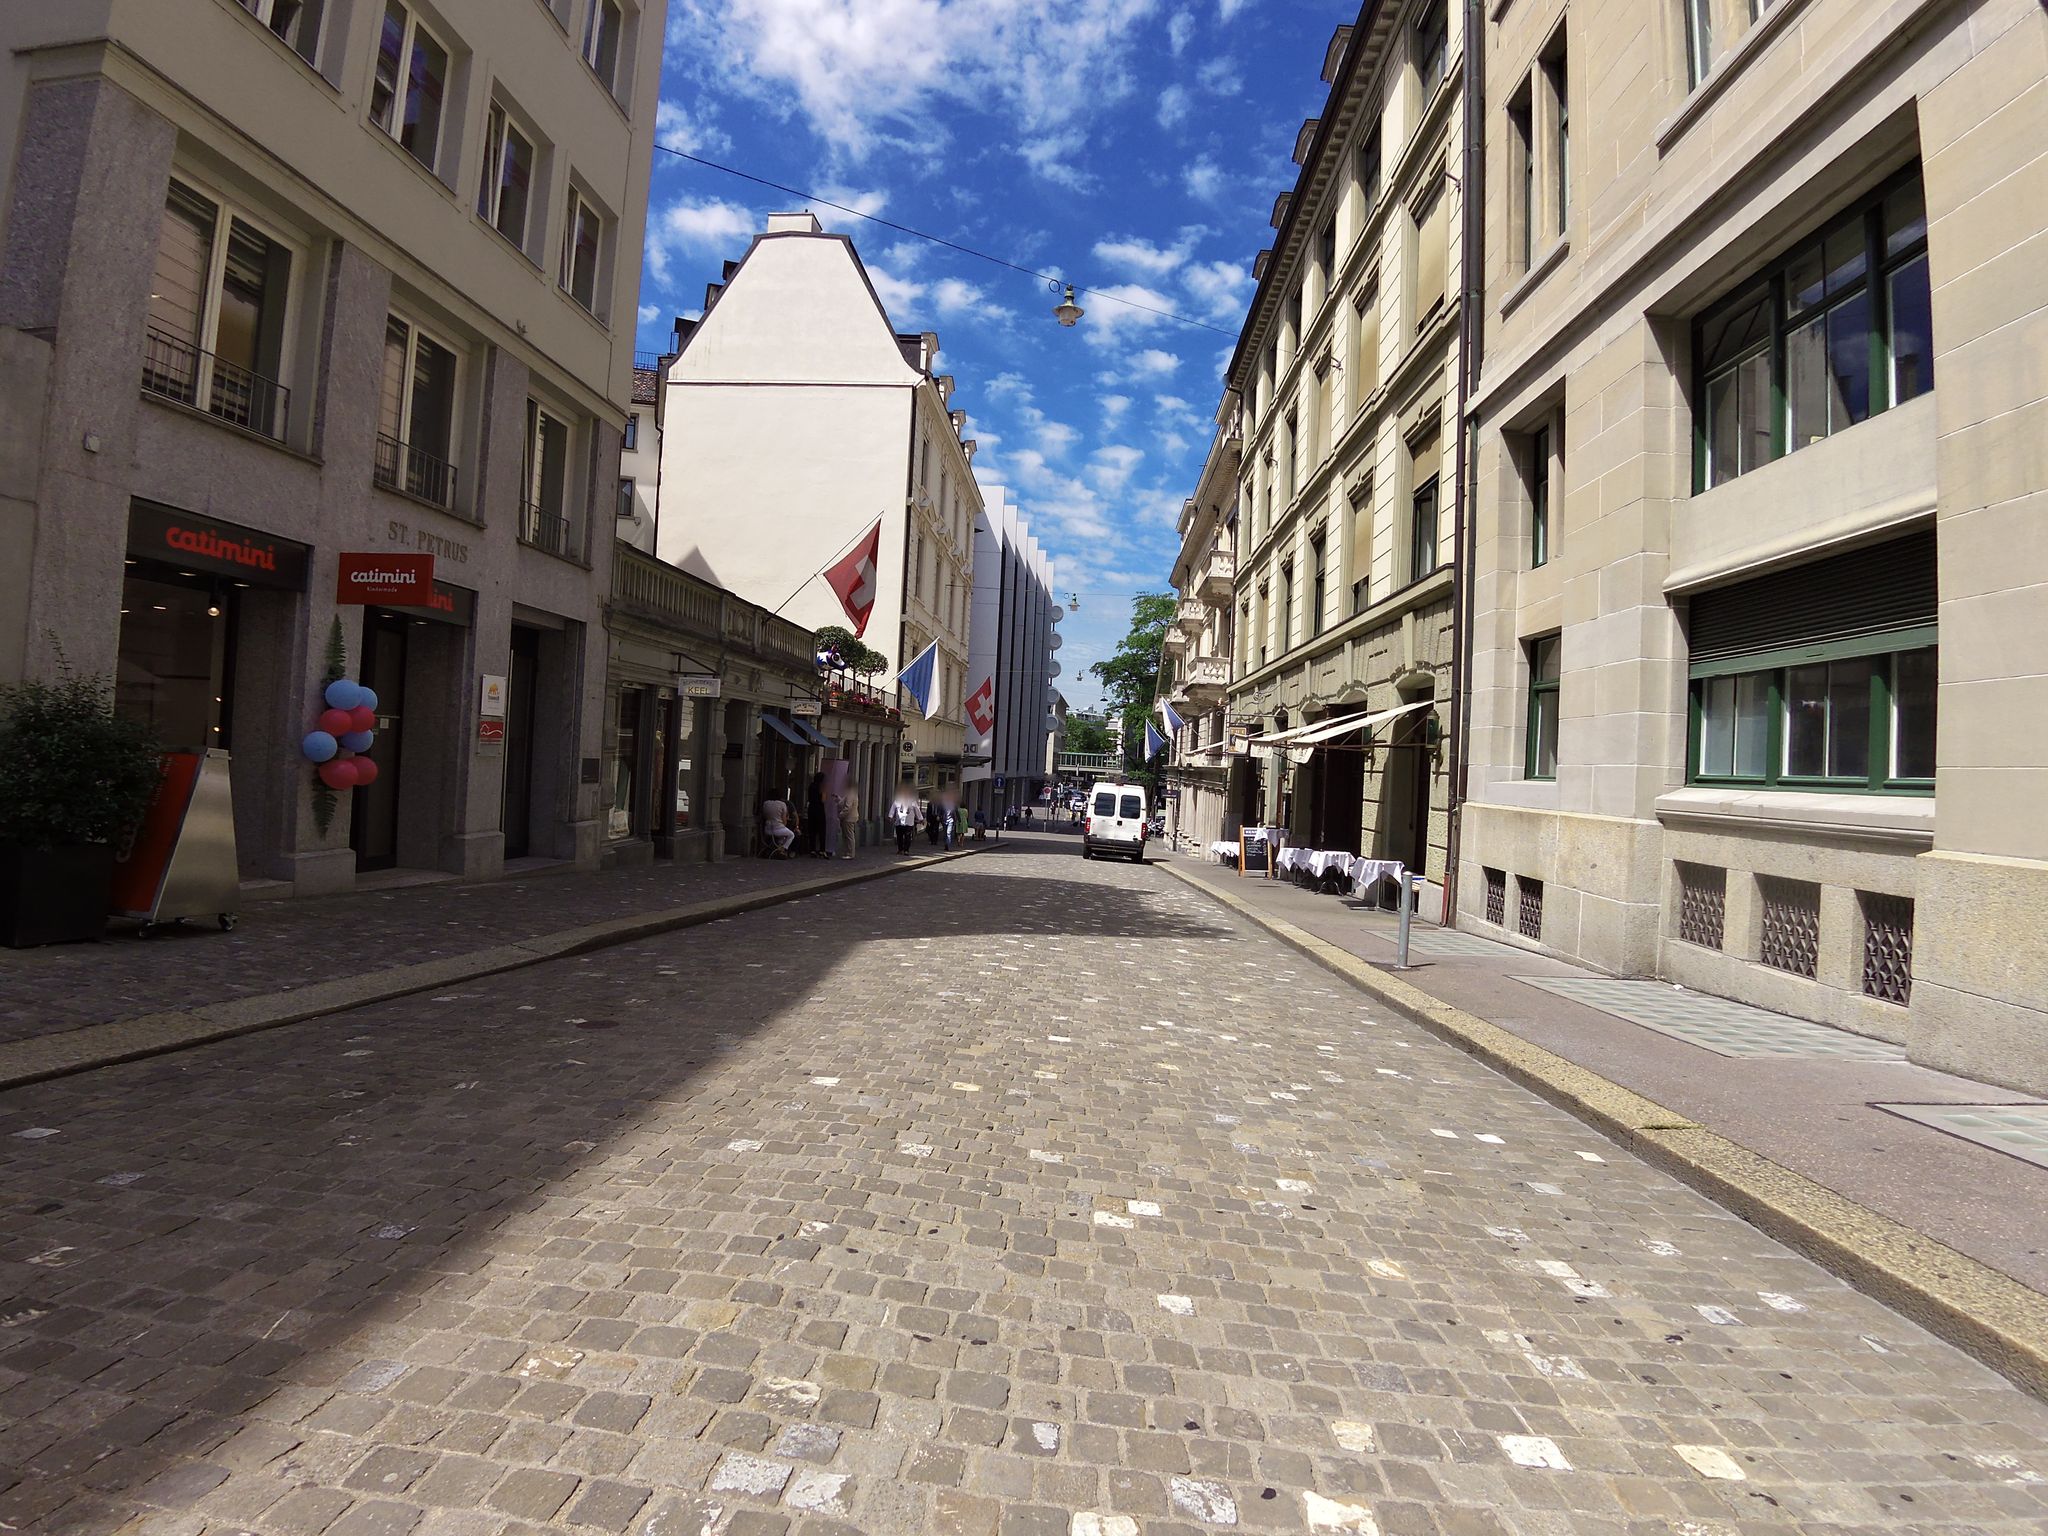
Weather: clear
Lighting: day
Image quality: good
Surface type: walking surface
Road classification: residential
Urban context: urban centre
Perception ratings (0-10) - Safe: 4.39, Lively: 9.08, Beautiful: 7.78, Boring: 2.16, Depressing: 3.74, Wealthy: 8.43